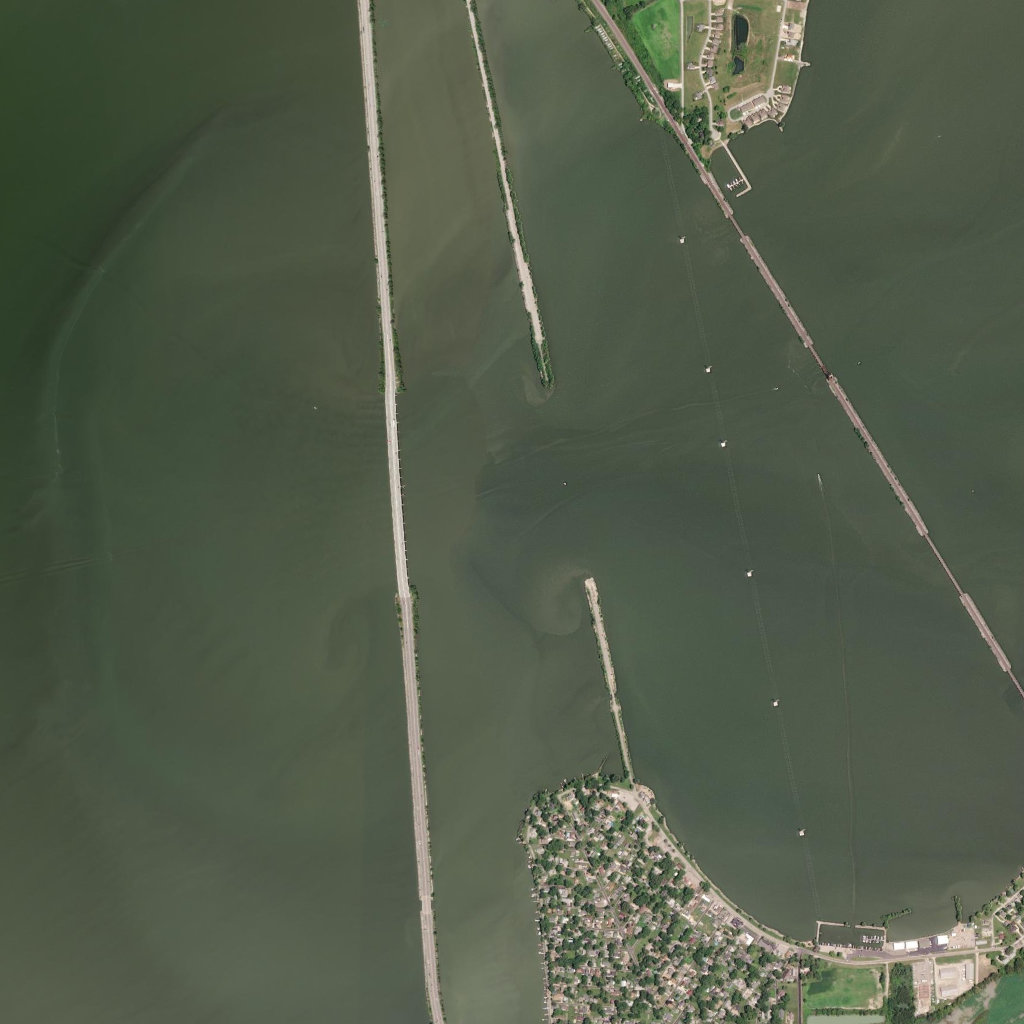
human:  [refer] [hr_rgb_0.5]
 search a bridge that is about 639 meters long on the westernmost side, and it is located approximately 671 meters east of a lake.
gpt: <box>[[38, 37, 39, 58, 0]]</box>

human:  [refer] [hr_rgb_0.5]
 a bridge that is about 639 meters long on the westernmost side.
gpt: <box>[[36, 37, 40, 57, 0]]</box>